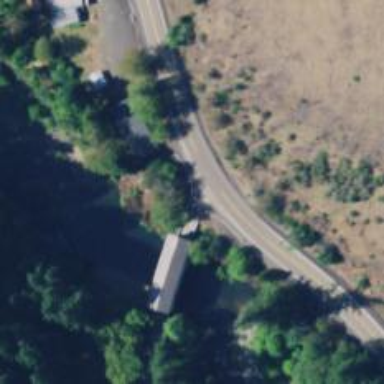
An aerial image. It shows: Covered bridge on residential road.